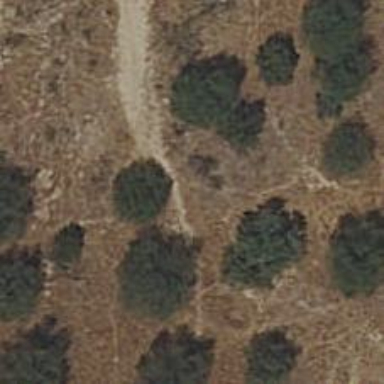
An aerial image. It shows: Dirt path.